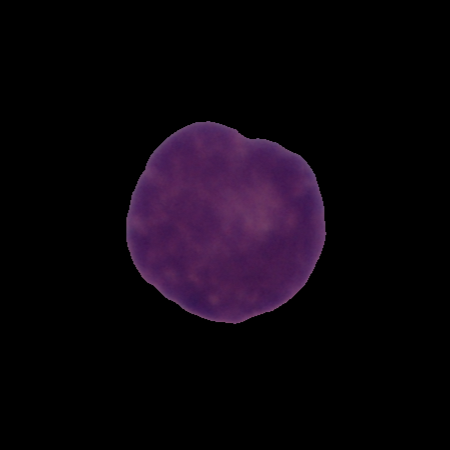
Label: healthy